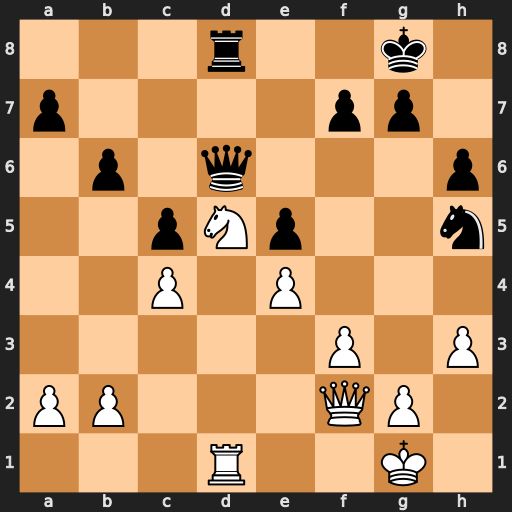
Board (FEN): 3r2k1/p4pp1/1p1q3p/2pNp2n/2P1P3/5P1P/PP3QP1/3R2K1
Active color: w
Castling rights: -
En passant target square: -
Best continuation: Qh4 Nf6 Nxf6+